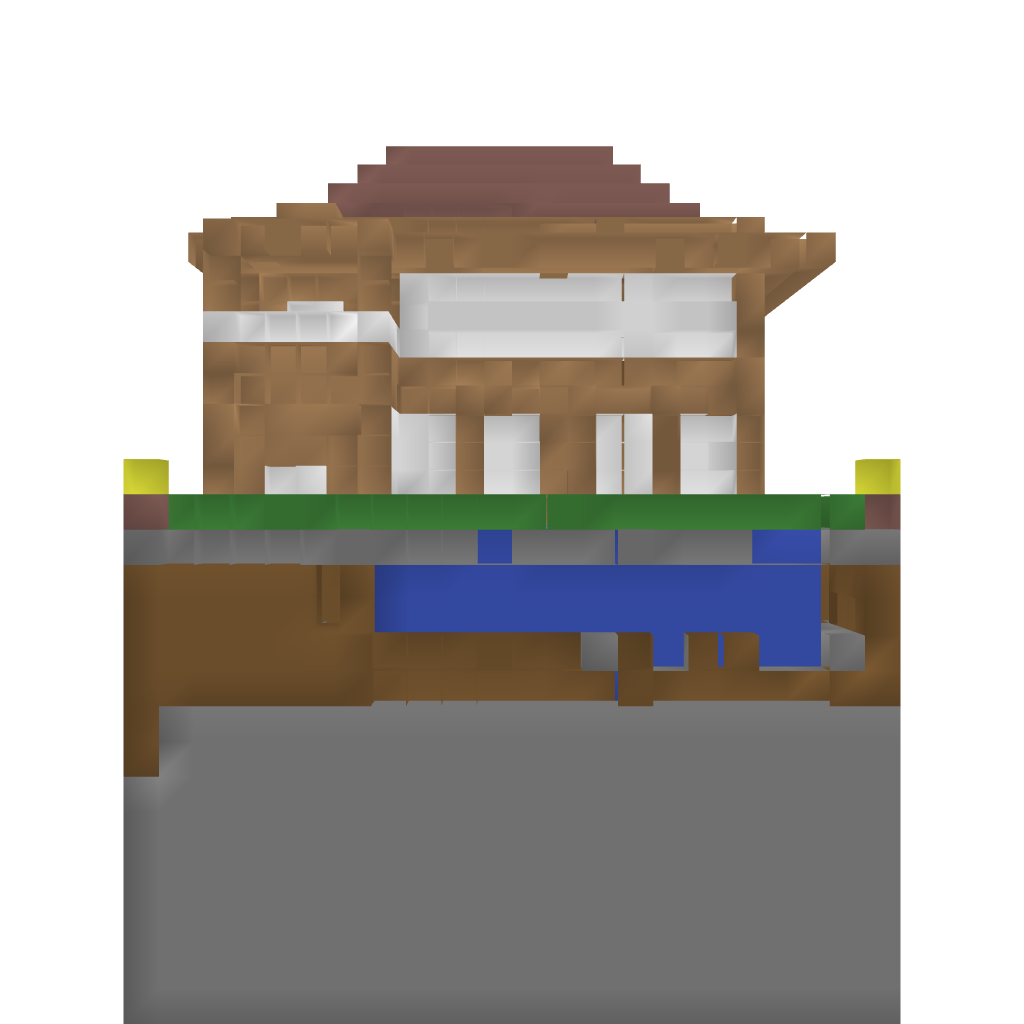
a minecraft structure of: Modern Large Foresty House high quality